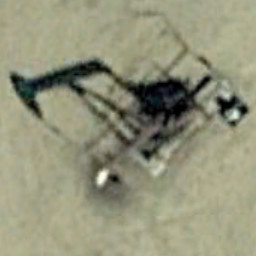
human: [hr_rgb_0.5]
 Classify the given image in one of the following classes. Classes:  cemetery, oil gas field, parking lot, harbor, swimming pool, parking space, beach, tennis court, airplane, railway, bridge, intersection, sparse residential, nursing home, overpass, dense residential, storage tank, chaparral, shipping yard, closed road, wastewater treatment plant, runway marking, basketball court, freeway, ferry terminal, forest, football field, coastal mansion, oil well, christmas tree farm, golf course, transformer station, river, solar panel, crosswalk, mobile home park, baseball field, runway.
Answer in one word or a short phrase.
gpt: oil well